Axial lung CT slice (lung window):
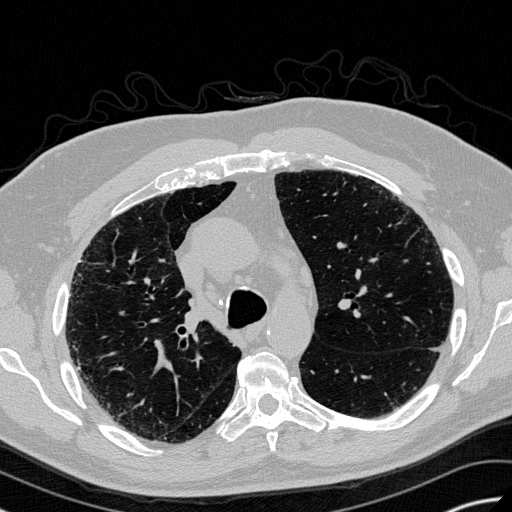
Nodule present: no